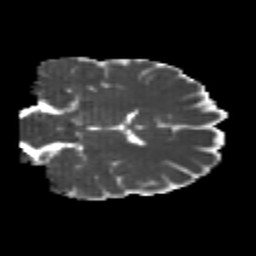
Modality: MD
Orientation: coronal
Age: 24
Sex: female
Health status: healthy
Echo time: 0.074 s